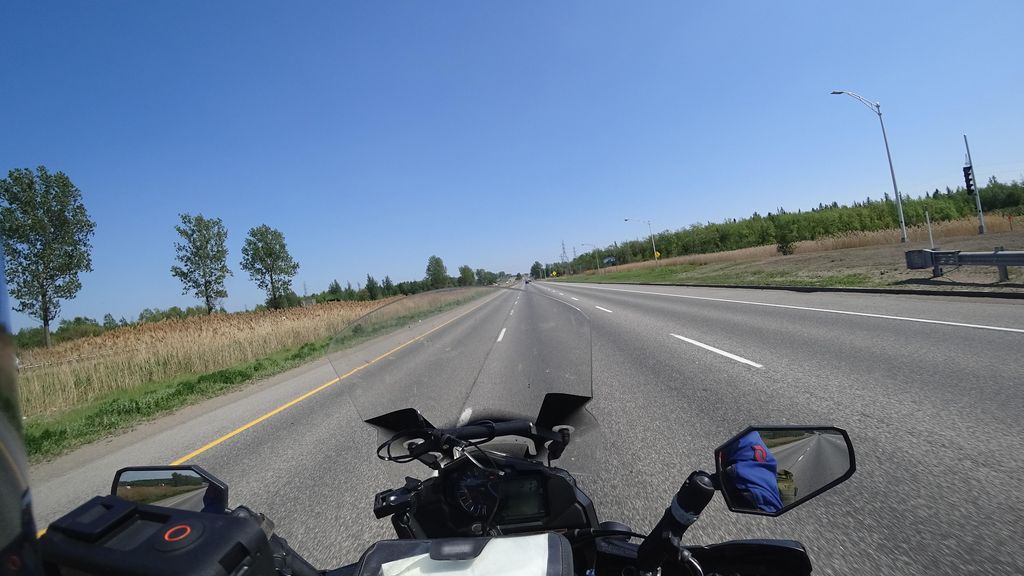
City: quebec_city